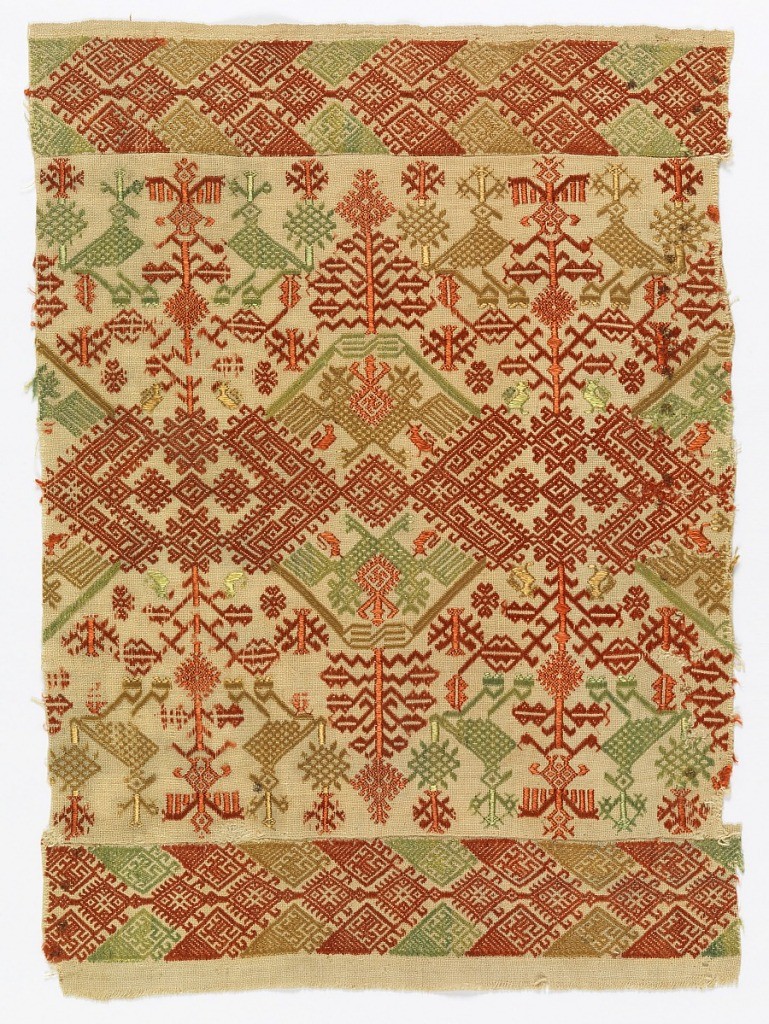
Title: Fragment
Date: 19th century
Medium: silk on linen Technique: embroidered
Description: Fragment with wide borders showing a mirror image design of symmetrical flowering trees with birds in multicolored silk on linen.